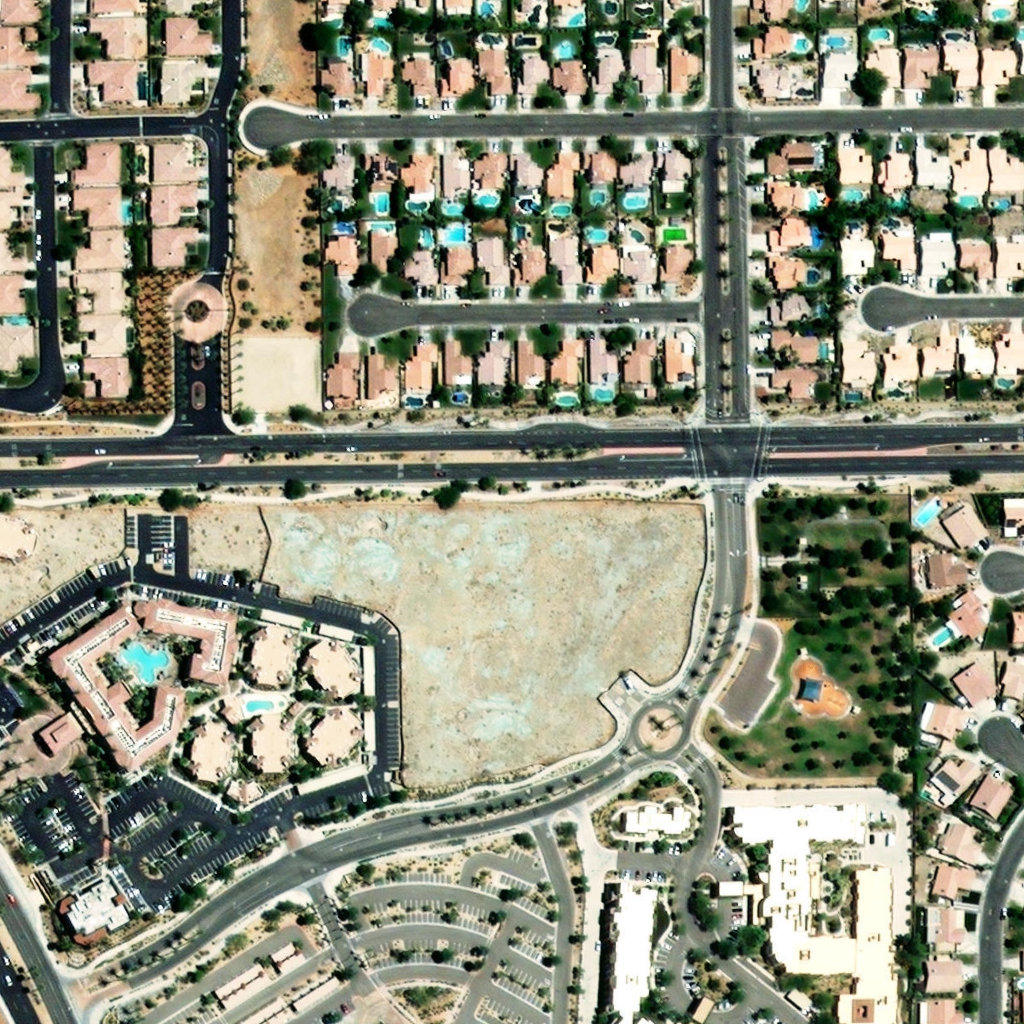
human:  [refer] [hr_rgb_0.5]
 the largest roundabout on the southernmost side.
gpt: <box>[[61, 68, 67, 73, 0]]</box>

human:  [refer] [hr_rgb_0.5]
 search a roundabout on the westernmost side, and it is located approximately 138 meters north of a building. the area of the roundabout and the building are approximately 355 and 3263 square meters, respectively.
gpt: <box>[[16, 27, 22, 32, 0]]</box>